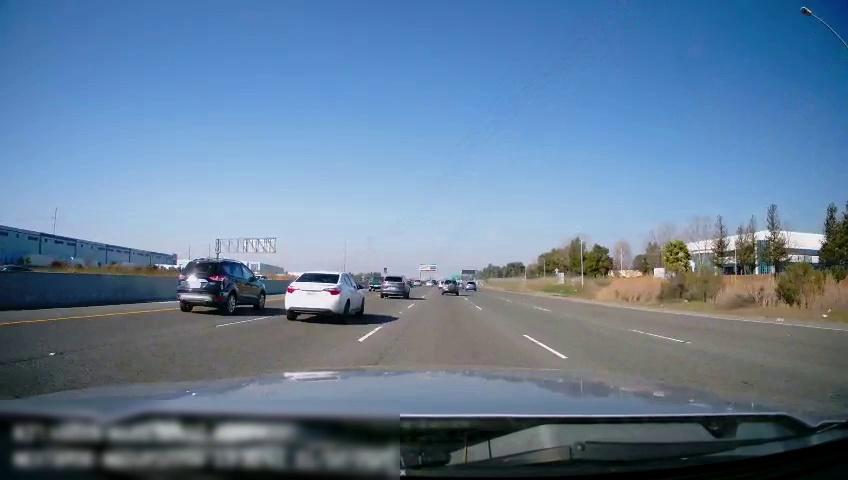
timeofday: Day
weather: Sunny
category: Drivable Space
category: Vehicles | Car
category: Vehicles | Car
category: Vehicles | SUV
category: Vehicles | SUV
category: Vehicles | Truck
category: Vehicles | SUV
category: Vehicles | SUV
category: Vehicles | SUV
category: Vehicles | Car
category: Lanes | Current Lane
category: Lanes | Current Lane
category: Lanes | Alternate Lane
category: Lanes | Alternate Lane
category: Lanes | Alternate Lane
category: Lanes | Alternate Lane
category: Traffic | Signs